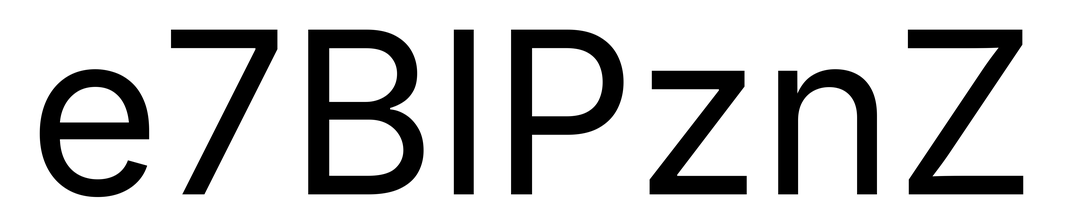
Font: Inter_Regular